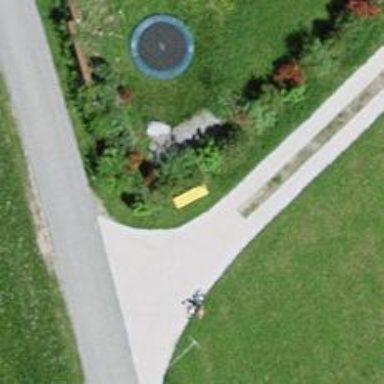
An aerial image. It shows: Bench for seating.